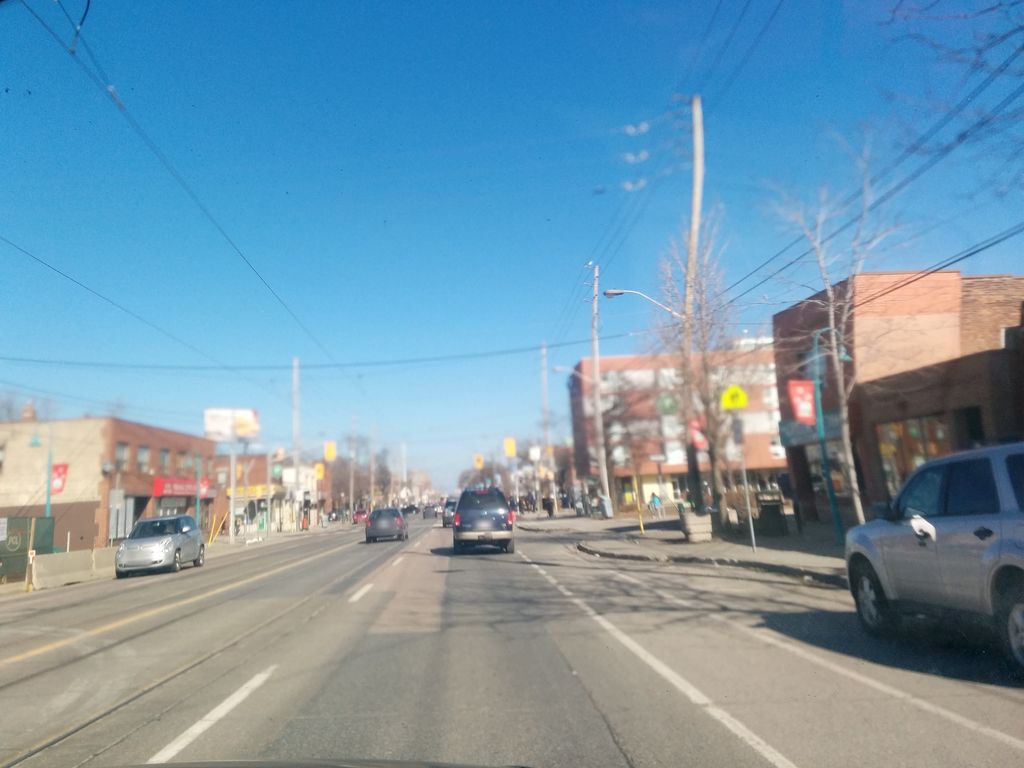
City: toronto